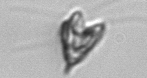
Label: Pyramimonas_longicauda